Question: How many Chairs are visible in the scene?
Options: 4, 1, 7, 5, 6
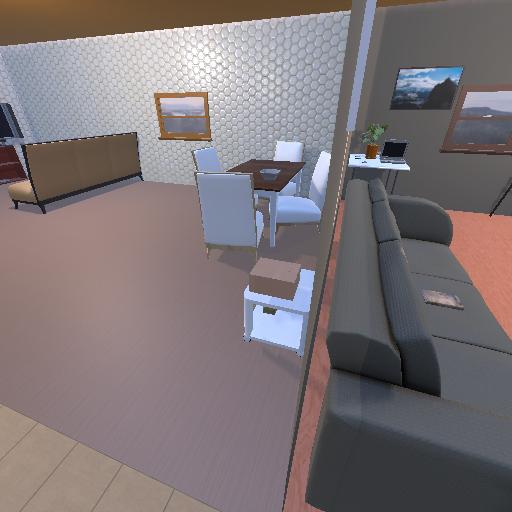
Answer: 4